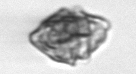
Label: Kryptoperidinium_triquetrum